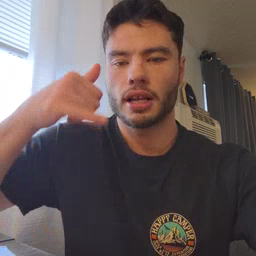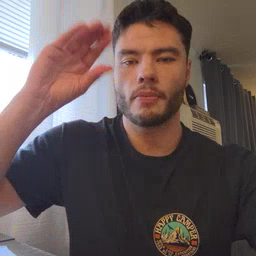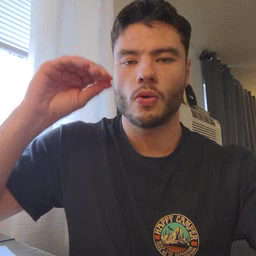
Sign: cowboy